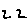
Label: zigzag